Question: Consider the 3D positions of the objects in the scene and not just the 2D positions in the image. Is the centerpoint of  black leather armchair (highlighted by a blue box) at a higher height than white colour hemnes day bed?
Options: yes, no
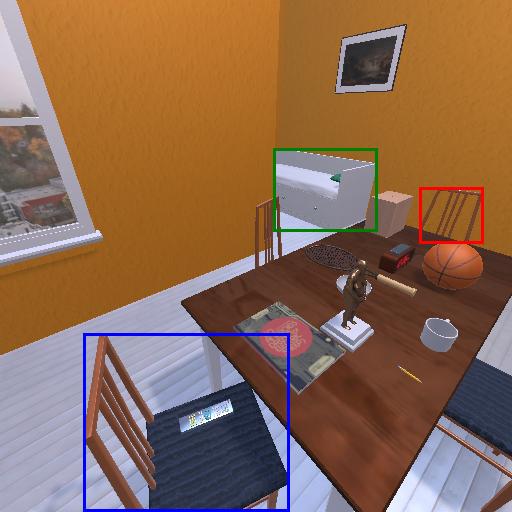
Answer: yes